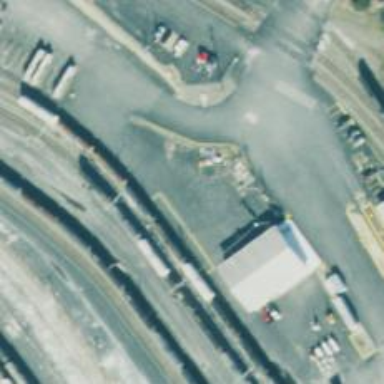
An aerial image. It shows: Site related to railway infrastructure.